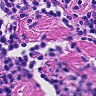
Metastatic tissue present: no